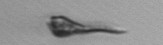
Label: Euglena